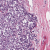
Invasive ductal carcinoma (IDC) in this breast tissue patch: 1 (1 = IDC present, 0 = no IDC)